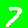
Digit: 7